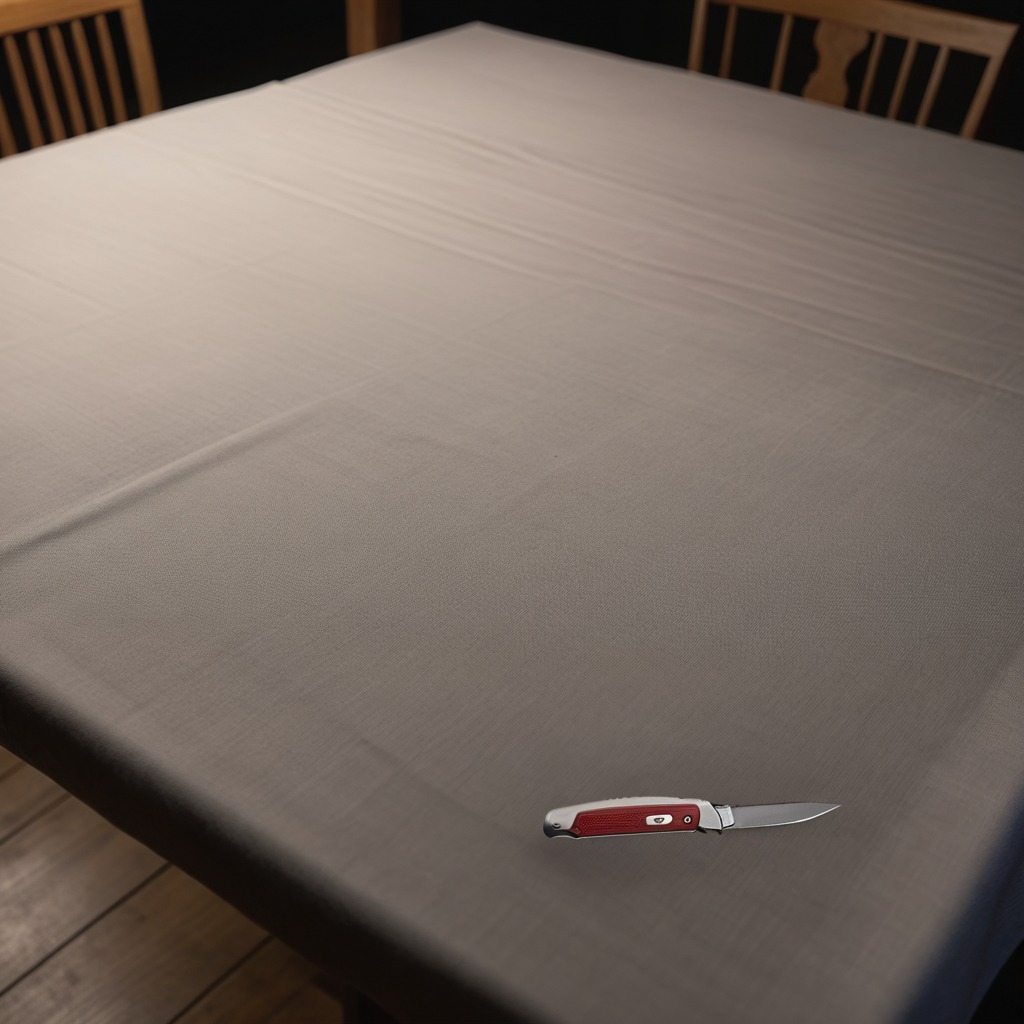
A utility knife is lying on the wooden table.